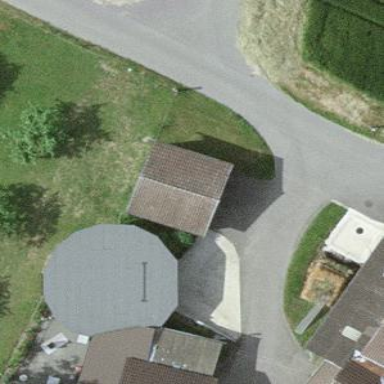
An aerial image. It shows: Garage building.